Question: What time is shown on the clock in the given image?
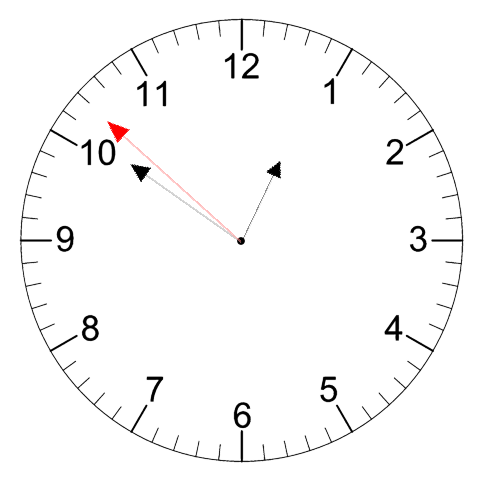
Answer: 12:50:52